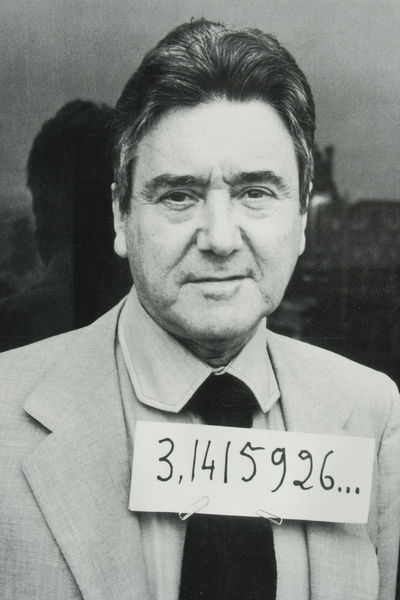
Titel: Porträt des Roberto Matta mit der Zahl "Pi", seiner Glückszahl
Künstler: Henri Cartier-Bresson
Schlagwörter: mann, weiß, fenster, frisur, glas, grau, haar, licht, nase, schwarz, stirn, blick, hemd, jacke, augen, kragen, hals, portrait, porträt, spiegelung, tafel, krawatte, zahlen, ziffern, jackett, revers, selbstporträt, foto, fotografie, photographie, punkte, schild, berlin, photo, karte, kravatte, schlips, portät, zahl, fensterglas, nummer, mathematik, mathematiker, mathe, häftling, sträfling, zahl pi